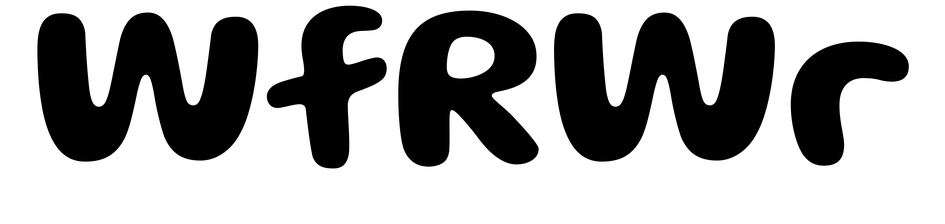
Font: Gluten_SemiBold